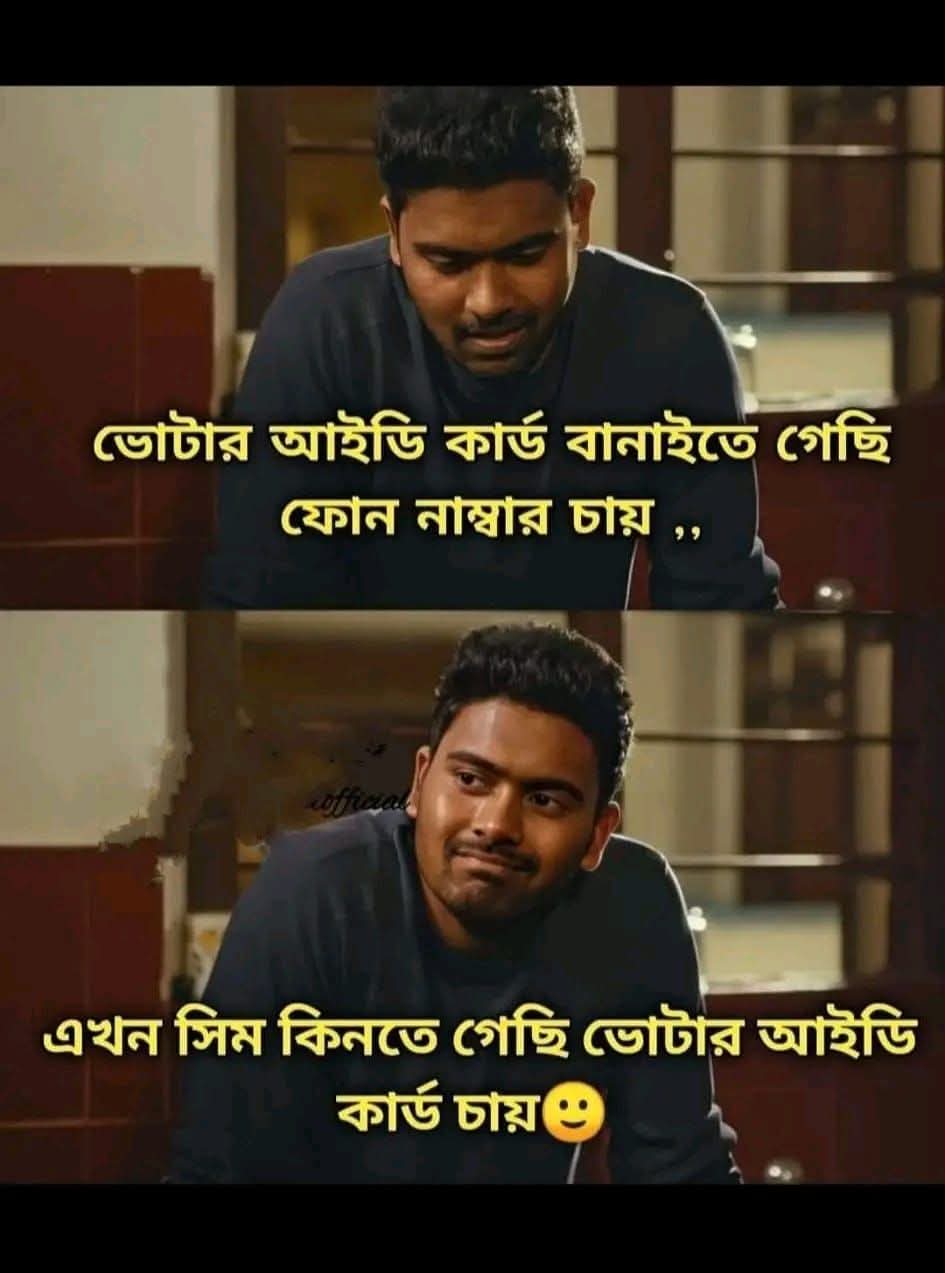
Text: ভোটার আইডি কার্ড বানাইতে গেছি ফোন নাম্বার চায়
এখন সিম কিনতে গেছি ভোটার আইডি কার্ড চায়
Label: Non Hate